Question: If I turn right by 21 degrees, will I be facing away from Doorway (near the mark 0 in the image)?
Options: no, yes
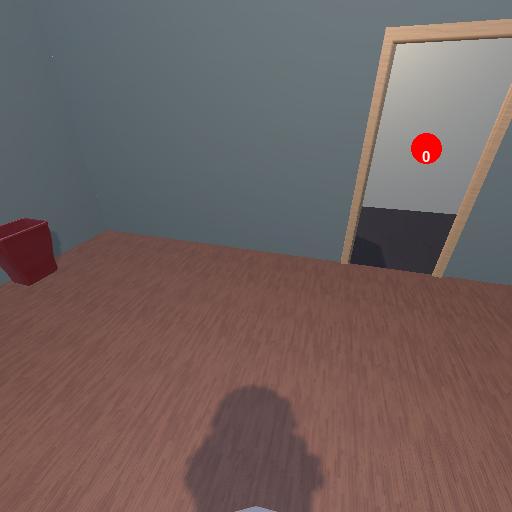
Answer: no